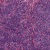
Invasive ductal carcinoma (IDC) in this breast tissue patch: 1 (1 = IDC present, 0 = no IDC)